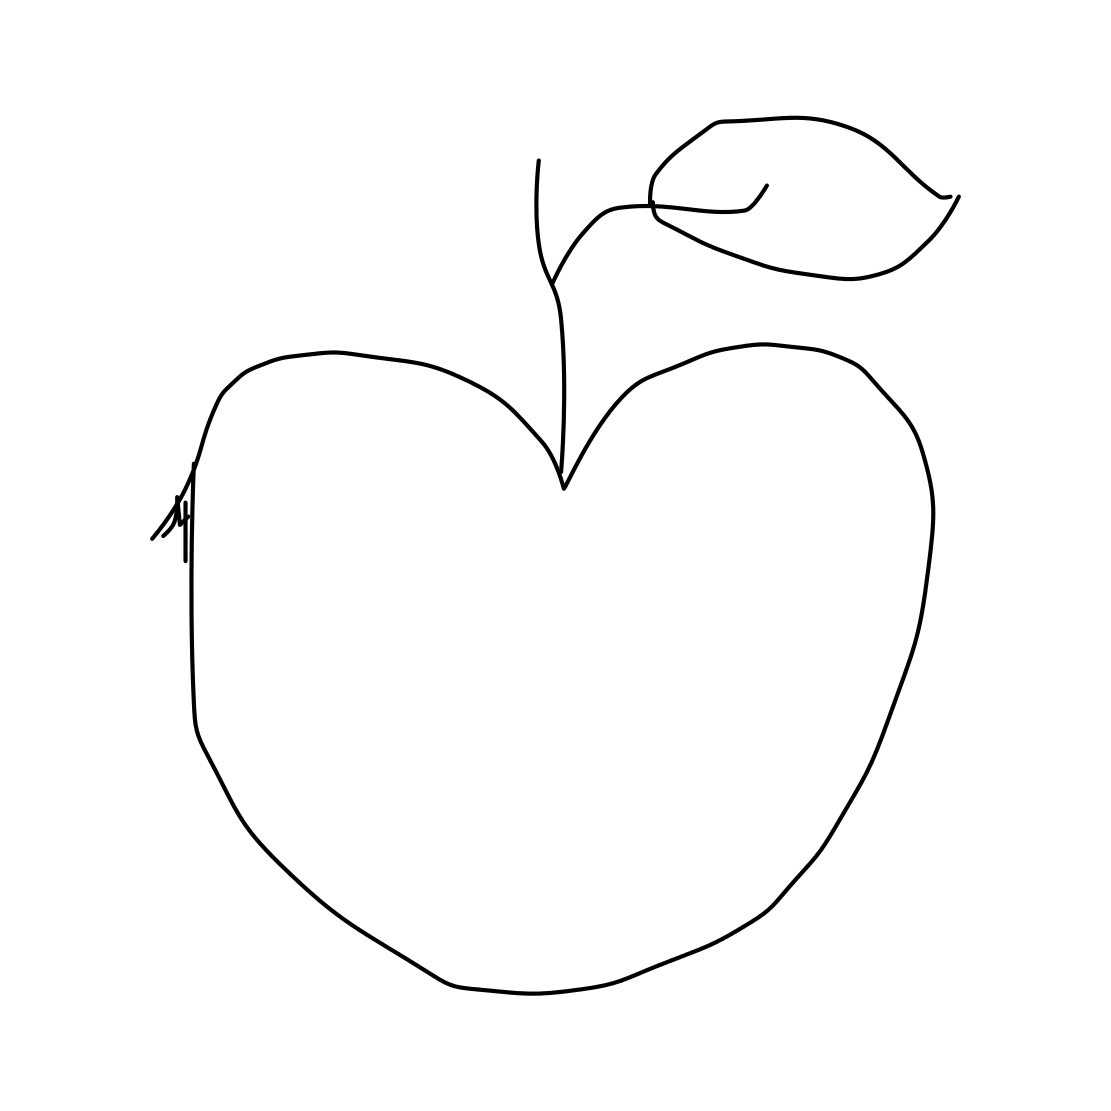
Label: apple